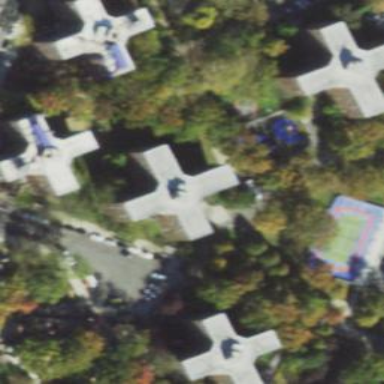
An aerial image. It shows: Apartment building with flat concrete roof.